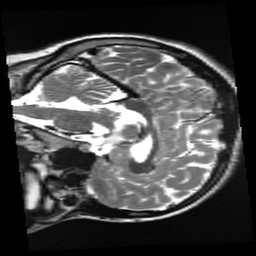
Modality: T2w
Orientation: sagittal
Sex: female
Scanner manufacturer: ge
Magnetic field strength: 3 T
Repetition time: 5 s
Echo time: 0.1015 s